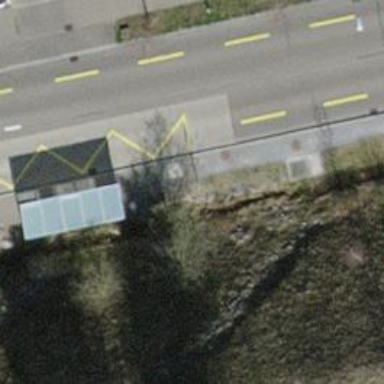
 serving as platform for public transportation."